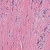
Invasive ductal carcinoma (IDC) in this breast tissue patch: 1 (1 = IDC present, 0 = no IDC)